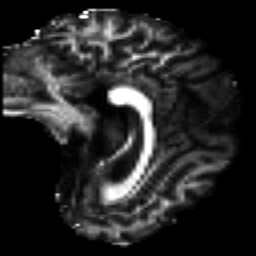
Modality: FA
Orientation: sagittal
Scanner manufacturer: ge
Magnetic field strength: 3 T
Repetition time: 7.98 s
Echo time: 0.0701 s